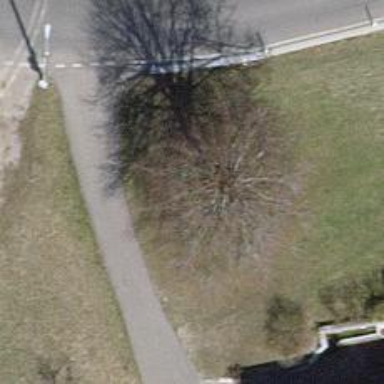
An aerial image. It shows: Urban tree adding natural touch to the cityscape.